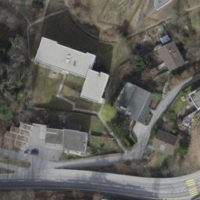
EUNIS habitat code: 55
Species observed at this site:
Phylloscopus collybita
Sturnus vulgaris
Pica pica
Garrulus glandarius
Passer domesticus
Falco tinnunculus
Ptyonoprogne rupestris
Sylvia atricapilla
Delichon urbicum
Turdus merula